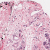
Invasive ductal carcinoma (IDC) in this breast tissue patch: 0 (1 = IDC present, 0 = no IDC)